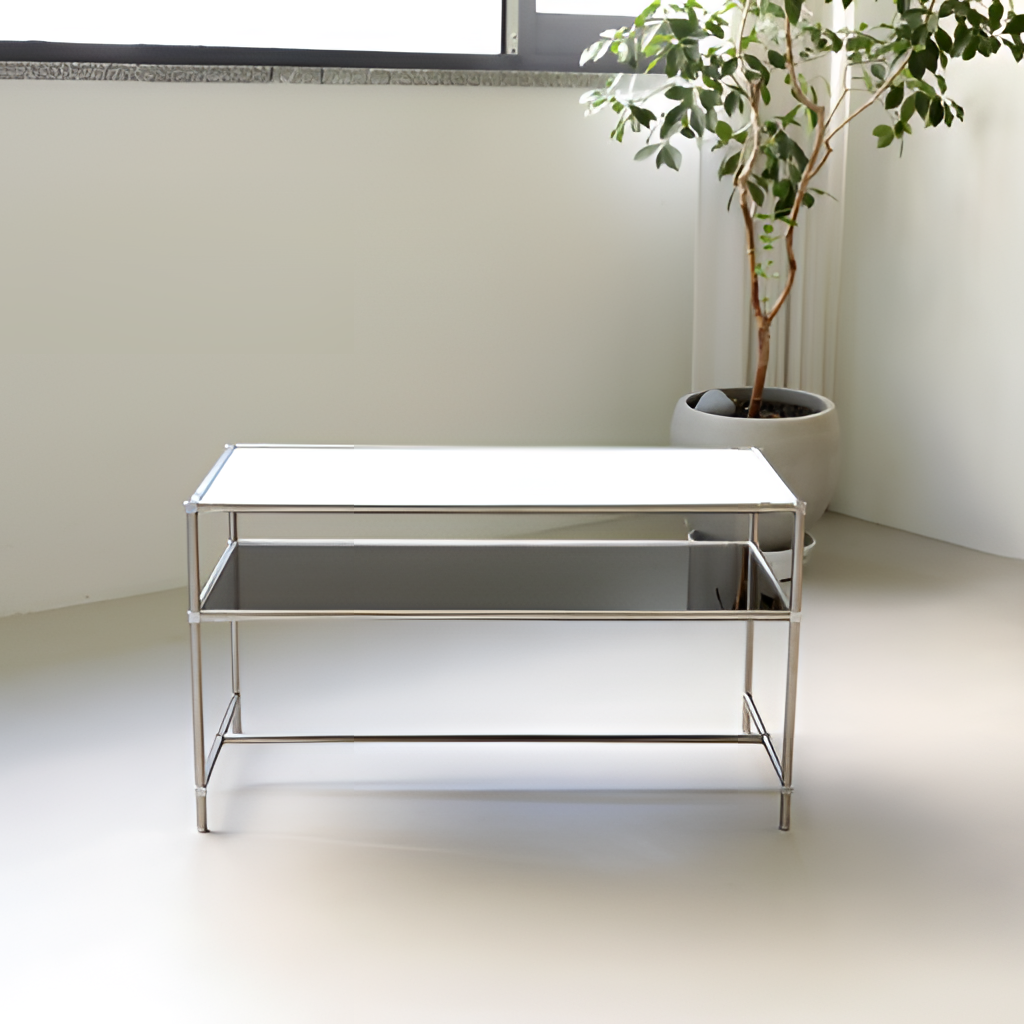
metal coffee table, living room, minimalist, gray tile flooring, with smooth pattern, paint wallpaper, with solid pattern